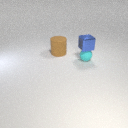
small cyan rubber sphere below small blue metal cube